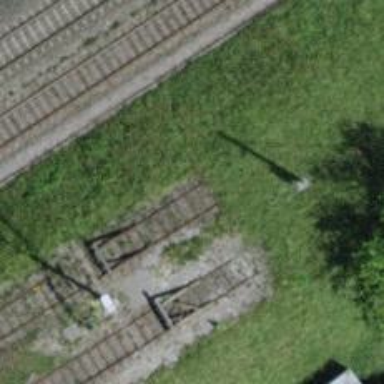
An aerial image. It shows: Single-track electrified railway yard with contact line electrification.